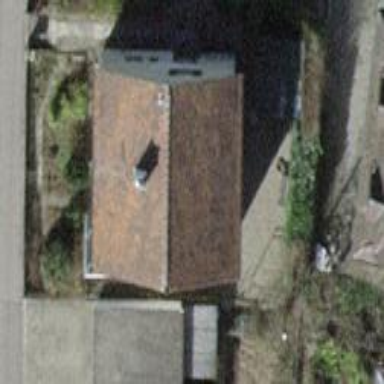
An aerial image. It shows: Building with roof made of roof tiles.